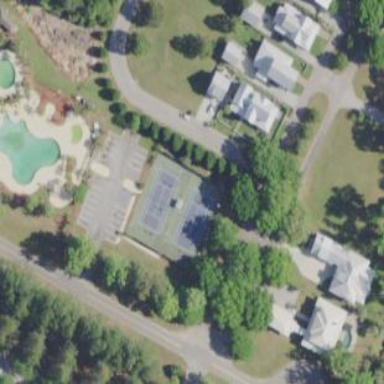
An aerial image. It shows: Paved tennis court on leisure land.